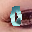
Label: 0